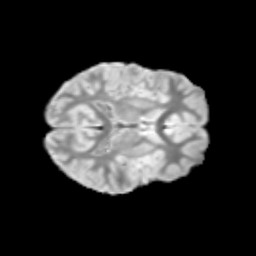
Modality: T2w
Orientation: axial
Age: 10
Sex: male
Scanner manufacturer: siemens
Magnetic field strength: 3 T
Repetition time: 3.8 s
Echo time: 0.07 s